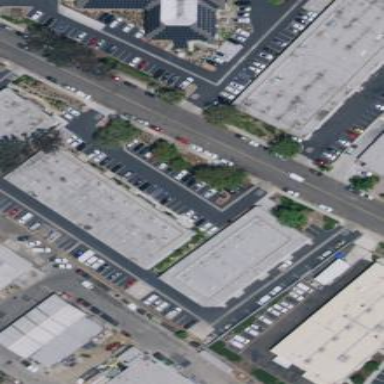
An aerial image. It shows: Industrial building.